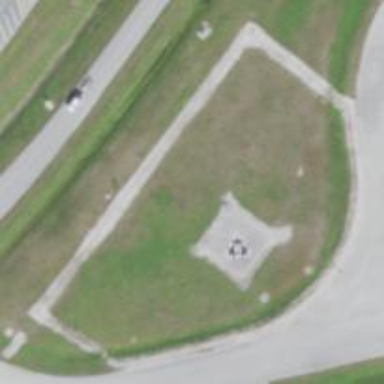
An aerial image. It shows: Image showing helipad at airport.